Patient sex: M
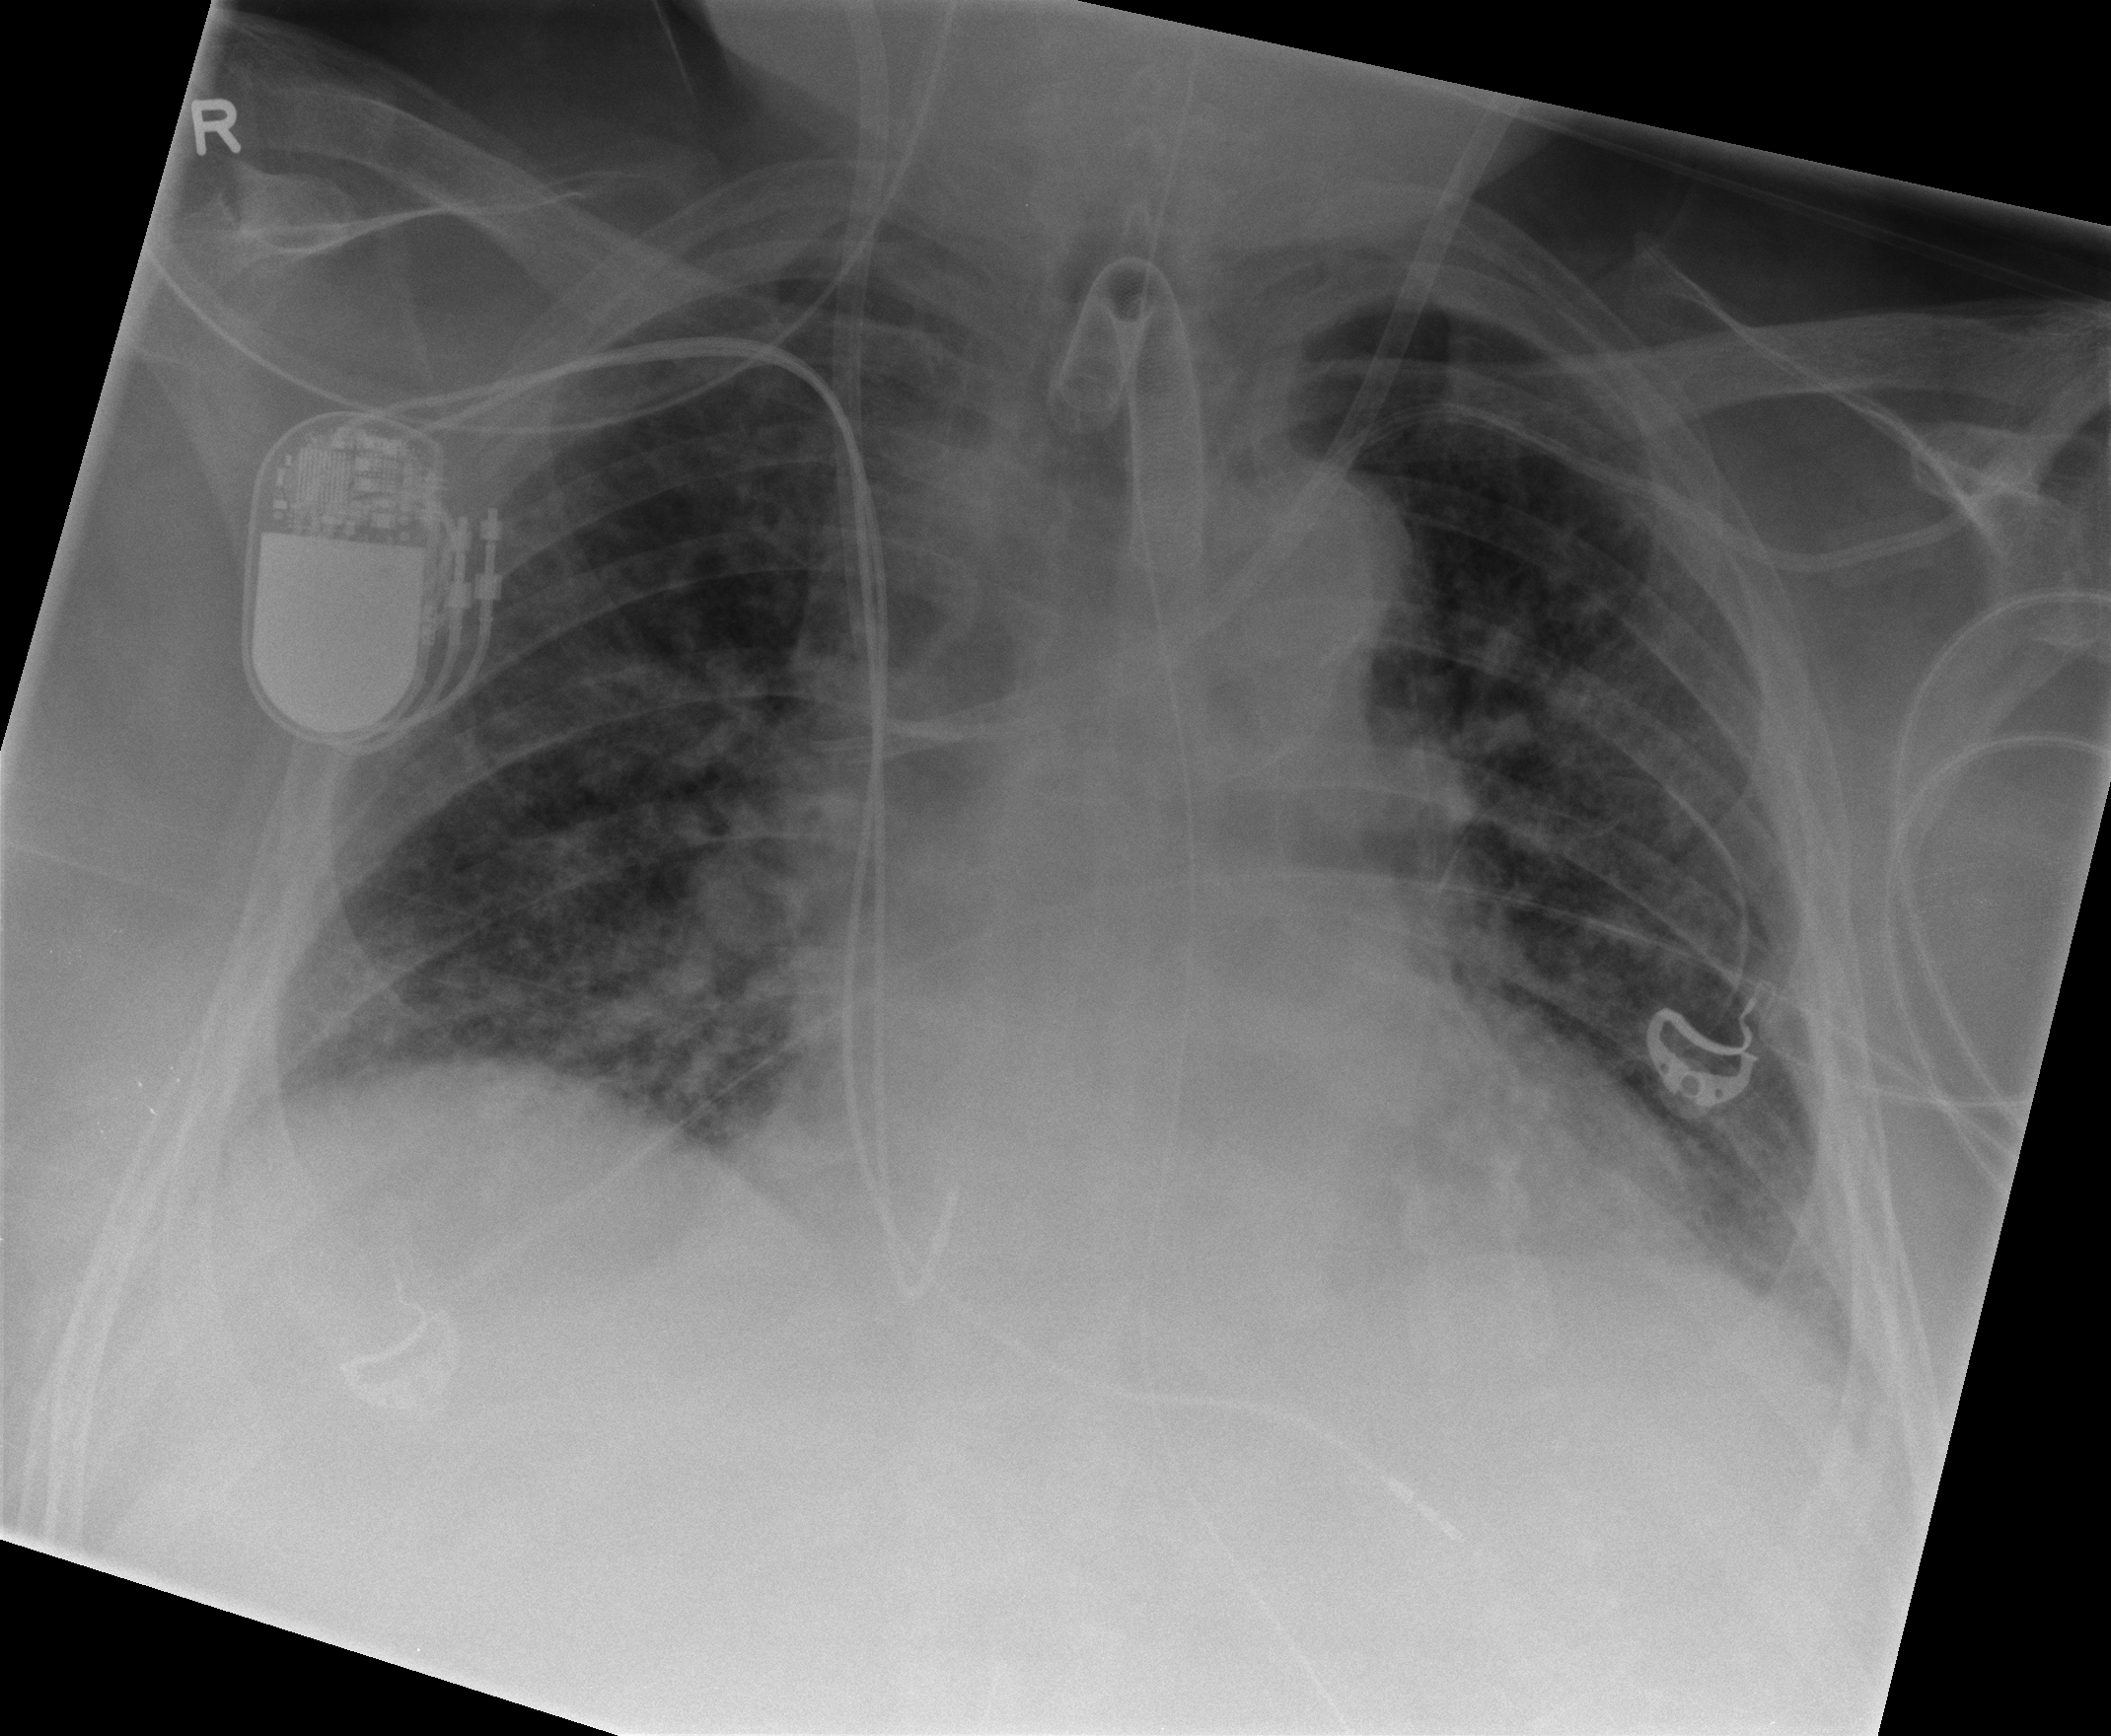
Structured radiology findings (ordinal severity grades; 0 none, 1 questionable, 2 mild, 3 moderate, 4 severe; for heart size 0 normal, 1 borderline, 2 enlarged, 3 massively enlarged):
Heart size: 2
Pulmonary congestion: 2
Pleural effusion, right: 0
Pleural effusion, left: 0
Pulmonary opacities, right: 2
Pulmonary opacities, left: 2
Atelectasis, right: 0
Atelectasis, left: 0